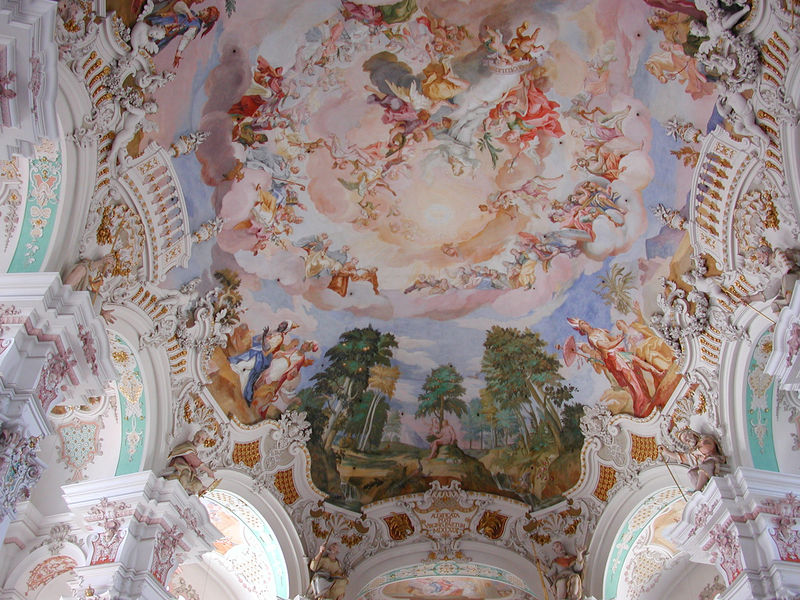
Titel: Deckenfresken der Wallfahrtskirche Steinhausen
Künstler: Johann Baptist Zimmermann
Standort: Steinhausen, Unserer lieben Frau, Pfarrkirche St. Peter und Paul (EU - D - BW)
Schlagwörter: blau, himmel, wolken, bäume, grün, landschaft, blumen, bunt, hell, licht, pfeiler, türkis, weiss, rose, rot, schloss, barock, bibel, kirche, gold, rokoko, rosa, engel, vase, bogen, kuppel, stuck, oben, gewölbe, offen, balustrade, kapitell, öffnung, himme, kapelle, heilige, deckengemälde, fresko, putten, basilika, barok, gottvater, tiepolo, scheinarchitektur, deckenfresko, himmlisch, asam, #wies